Question: I have a table shown as in the image below
---

---
I need to write a single query from which I have to get the list of fruits whose total quantity is greater than the total quantity of apple.
so the output should be:
'''
mango
'''
How do I check with sum of distinct of fruits with sum of just apple?
I got the sum of apple part, but i am not able to get this one done.
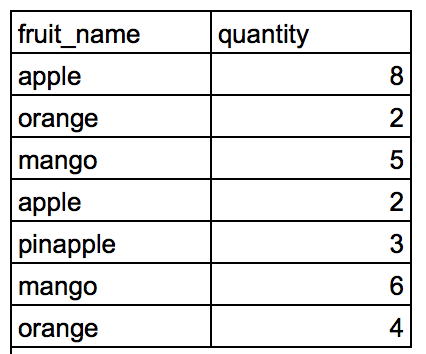
Answer: you can use a 'having clause with sum(quantity) conditio'n, this will give you exactly mango as output!!
'''
select fruit_name from (select fruit_name,sum(quantity) from fruits_table group by fruit_name
having sum(quantity) > (select quantity from fruits table where
fruit_name = 'apple'));
'''